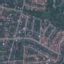
Label: Residential